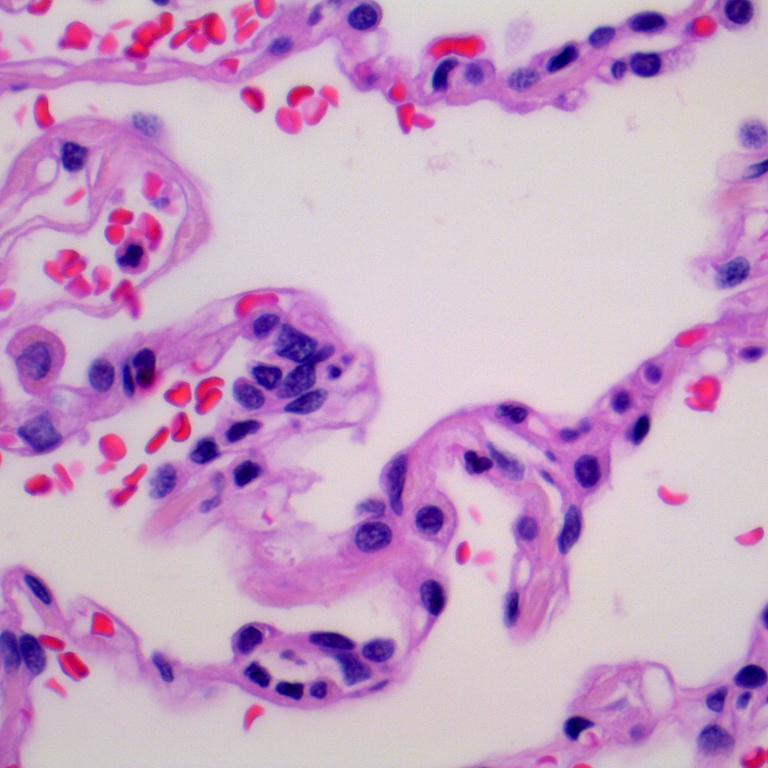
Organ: lung
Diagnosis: benign